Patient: sex F, age 59
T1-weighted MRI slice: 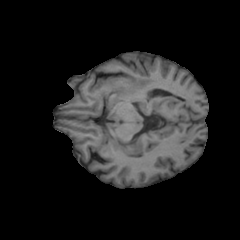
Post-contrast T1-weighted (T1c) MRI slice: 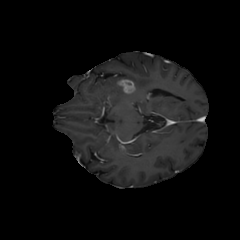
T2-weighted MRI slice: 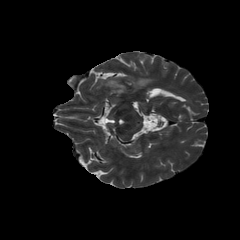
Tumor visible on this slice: yes
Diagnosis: Glioblastoma, IDH-wildtype
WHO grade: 4